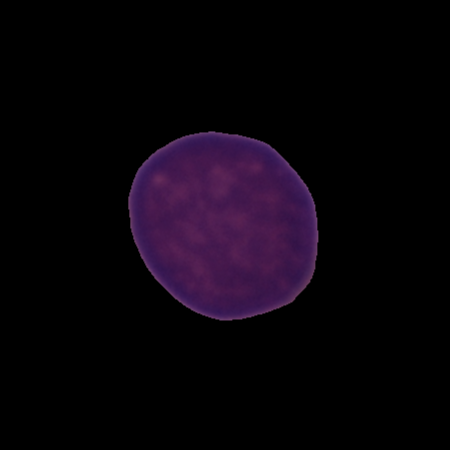
Label: cancer